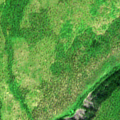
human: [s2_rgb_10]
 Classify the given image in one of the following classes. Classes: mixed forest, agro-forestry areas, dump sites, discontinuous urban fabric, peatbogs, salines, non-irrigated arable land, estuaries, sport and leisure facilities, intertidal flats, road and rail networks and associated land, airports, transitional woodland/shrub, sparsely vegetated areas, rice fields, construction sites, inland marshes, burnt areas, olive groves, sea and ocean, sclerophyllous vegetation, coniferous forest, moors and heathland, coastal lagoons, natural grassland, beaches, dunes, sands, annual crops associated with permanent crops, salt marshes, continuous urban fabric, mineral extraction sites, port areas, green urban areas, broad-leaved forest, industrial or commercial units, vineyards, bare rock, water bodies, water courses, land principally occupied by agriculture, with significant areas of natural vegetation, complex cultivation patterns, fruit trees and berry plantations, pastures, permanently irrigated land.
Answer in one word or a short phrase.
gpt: coniferous forest, transitional woodland/shrub